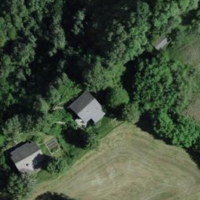
EUNIS habitat code: 24
Species observed at this site:
Neottia nidus-avis
Cydonia oblonga